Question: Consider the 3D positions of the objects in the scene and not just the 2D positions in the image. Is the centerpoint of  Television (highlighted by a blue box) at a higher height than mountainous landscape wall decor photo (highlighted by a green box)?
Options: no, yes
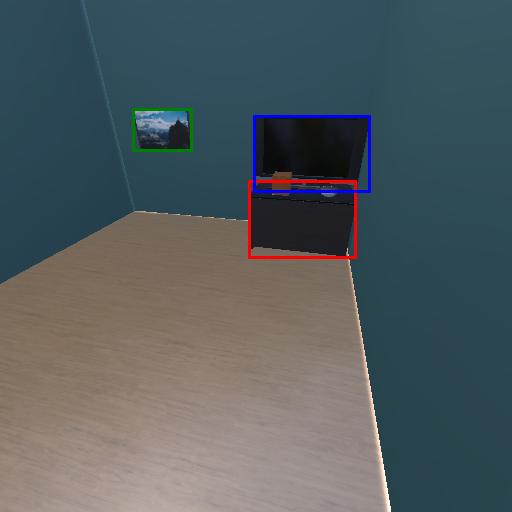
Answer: no